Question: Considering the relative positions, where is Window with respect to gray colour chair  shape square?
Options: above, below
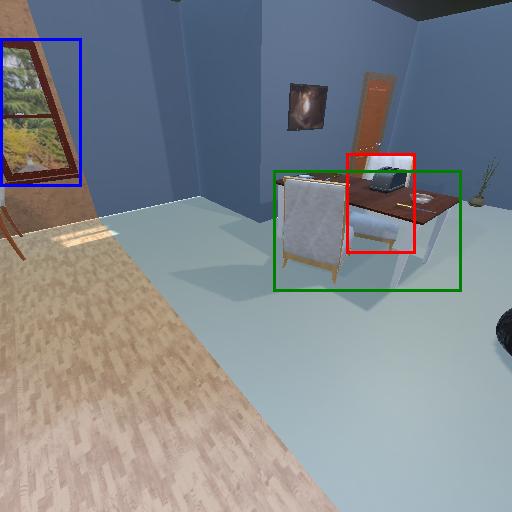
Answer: above